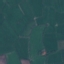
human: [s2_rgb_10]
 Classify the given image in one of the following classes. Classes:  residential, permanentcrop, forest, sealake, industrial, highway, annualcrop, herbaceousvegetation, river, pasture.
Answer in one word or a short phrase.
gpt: Pasture